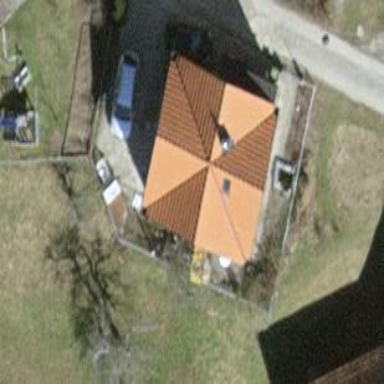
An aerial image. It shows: Simple and straightforward house.